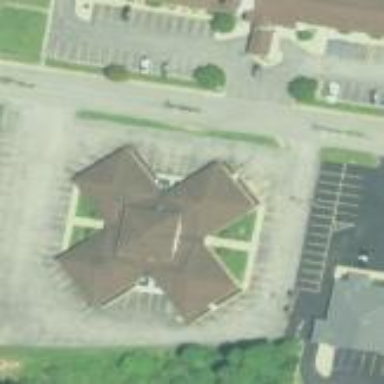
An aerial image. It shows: Clinic building providing healthcare services.